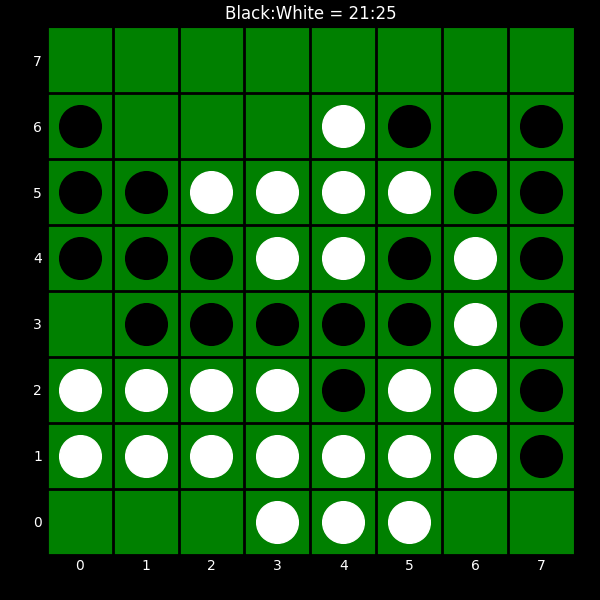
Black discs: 21
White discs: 25